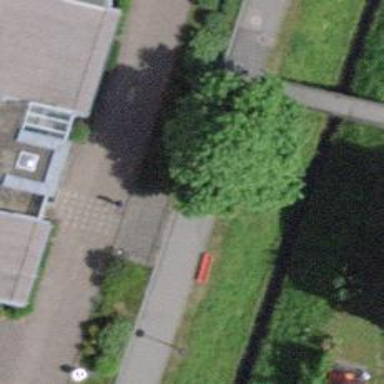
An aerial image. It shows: Red bench.